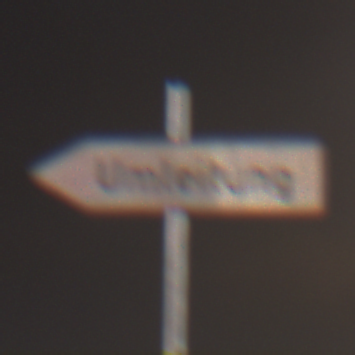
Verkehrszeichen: UmleitungswegweiserLinksweisend
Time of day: Night
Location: Outdoor (Urban)
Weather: PartlyCloudy
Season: NotSpecified
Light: Artificial